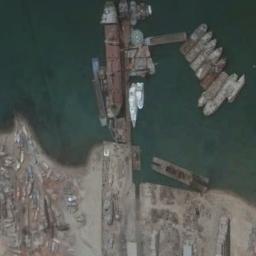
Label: ship